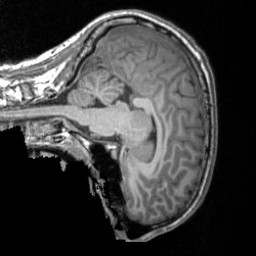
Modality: T1w
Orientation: sagittal
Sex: male
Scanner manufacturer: siemens
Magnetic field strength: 3 T
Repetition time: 1.9 s
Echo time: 0.00226 s